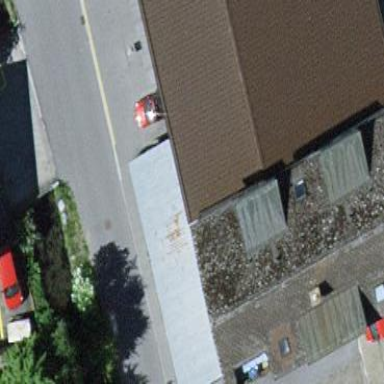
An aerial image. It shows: View of roof of building.